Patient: sex M, age 36
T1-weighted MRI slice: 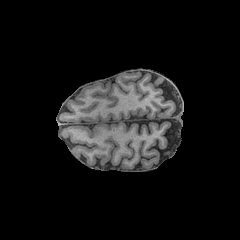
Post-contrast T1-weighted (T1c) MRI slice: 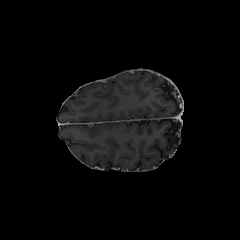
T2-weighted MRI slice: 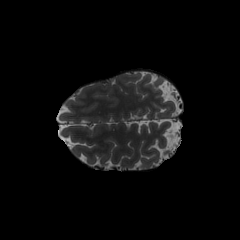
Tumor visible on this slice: no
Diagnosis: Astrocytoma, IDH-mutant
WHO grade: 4